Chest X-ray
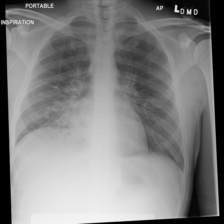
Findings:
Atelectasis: negative
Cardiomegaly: negative
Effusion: negative
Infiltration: positive
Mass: negative
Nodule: negative
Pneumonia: negative
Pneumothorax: negative
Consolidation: positive
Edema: negative
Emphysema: negative
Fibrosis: negative
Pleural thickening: negative
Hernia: negative